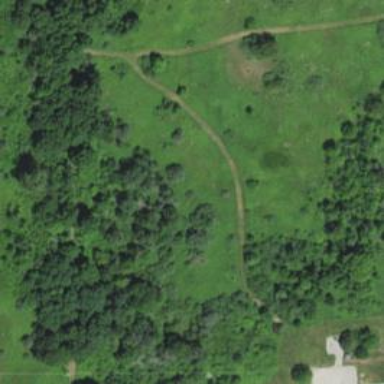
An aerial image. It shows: Natural path.